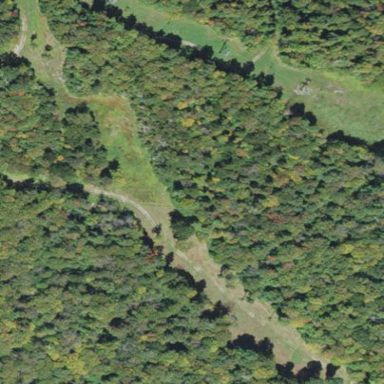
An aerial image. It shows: Lush woodland area covered with trees.